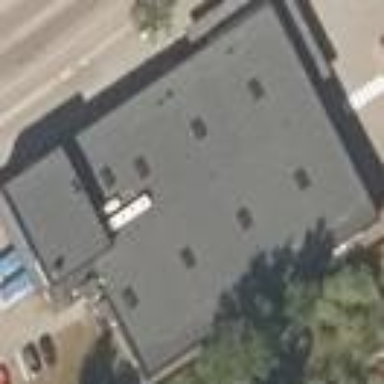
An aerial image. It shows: Flat roofed retail building that is supermarket.